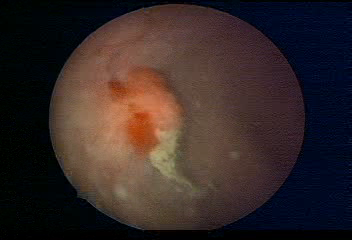
Modality: WLC
Class: Malignant
Subclass: HighGradePapillary
Lesion: L1
Stage: T1
Morphology: Papillary
Bladder cancer association: Yes
Annotated structures: Tumor